Question: Given this XML code:
'''
private const XML:XML =
<pref>
<game id="0"/>
<game id="9012">
<user id="VK48058967" />
<user id="MR14315189992643135976" />
<user id="OK10218913103" />
</game>
<game id="9013">
<user id="OK305894249541" />
<user id="OK151358069597" />
<user id="OK515549948434" />
</game>
<game id="9007">
<user id="OK366541092321" />
<user id="DE7062" />
<user id="OK122700338897" />
</game>
<game id="8993">
<user id="OK78476527766" />
<user id="VK5692120" />
<user id="OK61881379754" />
</game>
<game id="8997">
<user id="OK96125953924" />
<user id="OK21042473963" />
<user id="OK278504320179" />
</game>
<game id="9001">
<user id="OK189404154785" />
<user id="OK143791302988" />
<user id="OK526501872510" />
</game>
<game id="8996">
<user id="VK6311467" />
<user id="OK354027621556" />
<user id="OK350266476029" />
</game>
<game id="8999">
<user id="OK24459857299" />
<user id="OK2104040126" />
<user id="OK231866548025" />
</game>
<game id="8991">
<user id="OK253525117889" />
<user id="OK529081480134" />
</game>
<game id="8937">
<user id="OK304672497140" />
<user id="VK90145027" />
<user id="OK338360548262" />
</game>
<game id="9005">
<user id="OK40798070412" />
<user id="DE7979" />
<user id="OK531589632132" />
</game>
<game id="8942">
<user id="VK20313675" />
<user id="OK57368684455" />
<user id="OK335173273155" />
</game>
<game id="8946">
<user id="OK353118989212" />
<user id="OK351923295875" />
</game>
<game id="9000">
<user id="DE7470" />
<user id="OK209621043939" />
</game>
<game id="9011">
<user id="OK321594287223" />
<user id="DE7692" />
<user id="OK260177162376" />
</game>
<game id="9010">
<user id="OK31902424355" />
<user id="OK357833936215" />
</game>
</pref>;
'''
I can count the total number of elements in the with:
'''
trace('All games: ' + XML.game.length());
'''
Is there please some way to print the number of all elements having the exact number of 3 children? And also count all such elements with less than 3 children?
'''
trace('Vacant games: ' + XML.game.XXXXX);
trace('Full games: ' + XML.game.XXXX);
'''
The backgound is, that I have a Flex game, where up to 3 players can sit at a playing table and I'm trying to display the number of All, Vacant and Full playing tables there (the top left row with RadioButtons, sorry for the non-English language):

I'm reading the <URL>, but don't see how to do it with one-liners, I only can see how to do it with loops...
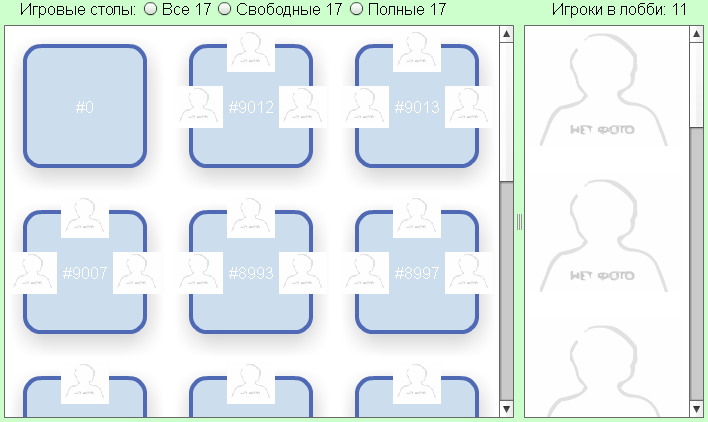
Answer: Try to use the following:
'''
xml.game.(children().length() == 3).length();
xml.game.(children().length() < 3).length();
'''